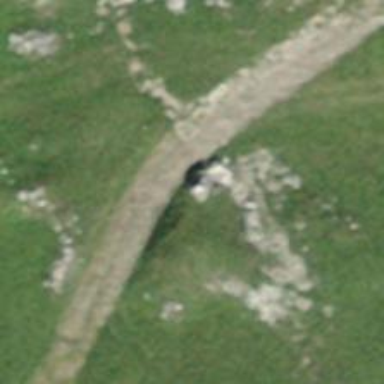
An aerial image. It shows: Unpaved track with grade2 surface.